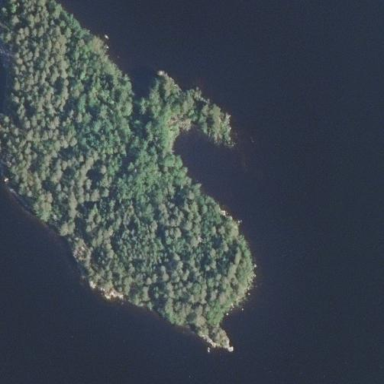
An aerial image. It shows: Islet surrounded by woodland.